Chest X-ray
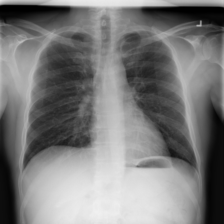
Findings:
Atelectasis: negative
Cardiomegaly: negative
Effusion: negative
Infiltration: negative
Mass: negative
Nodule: negative
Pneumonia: negative
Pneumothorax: negative
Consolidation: negative
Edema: negative
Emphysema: negative
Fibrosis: negative
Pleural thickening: negative
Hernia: negative